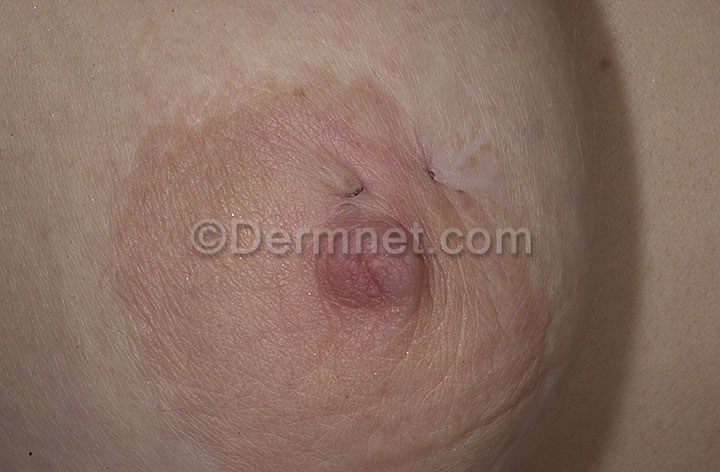
Disease: Acne and Rosacea Photos